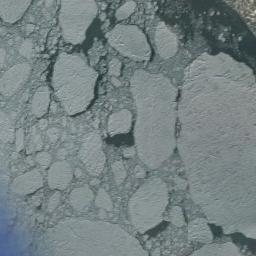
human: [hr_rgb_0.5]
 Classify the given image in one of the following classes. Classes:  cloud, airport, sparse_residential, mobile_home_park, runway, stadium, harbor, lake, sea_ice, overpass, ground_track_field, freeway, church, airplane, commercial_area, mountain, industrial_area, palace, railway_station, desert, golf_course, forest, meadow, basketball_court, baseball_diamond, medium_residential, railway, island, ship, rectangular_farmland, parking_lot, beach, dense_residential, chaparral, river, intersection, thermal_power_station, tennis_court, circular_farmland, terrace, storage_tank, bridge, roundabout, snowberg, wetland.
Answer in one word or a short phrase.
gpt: sea_ice